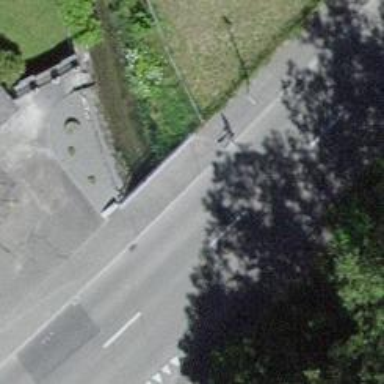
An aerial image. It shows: Secondary road bridge with asphalt surface and sidewalk on the left.